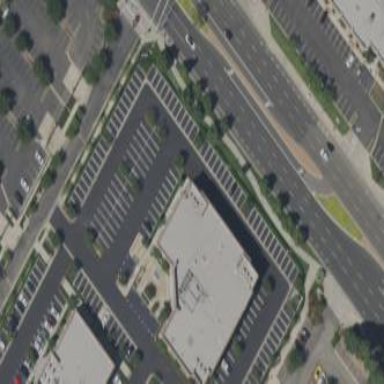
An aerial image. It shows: Office building.